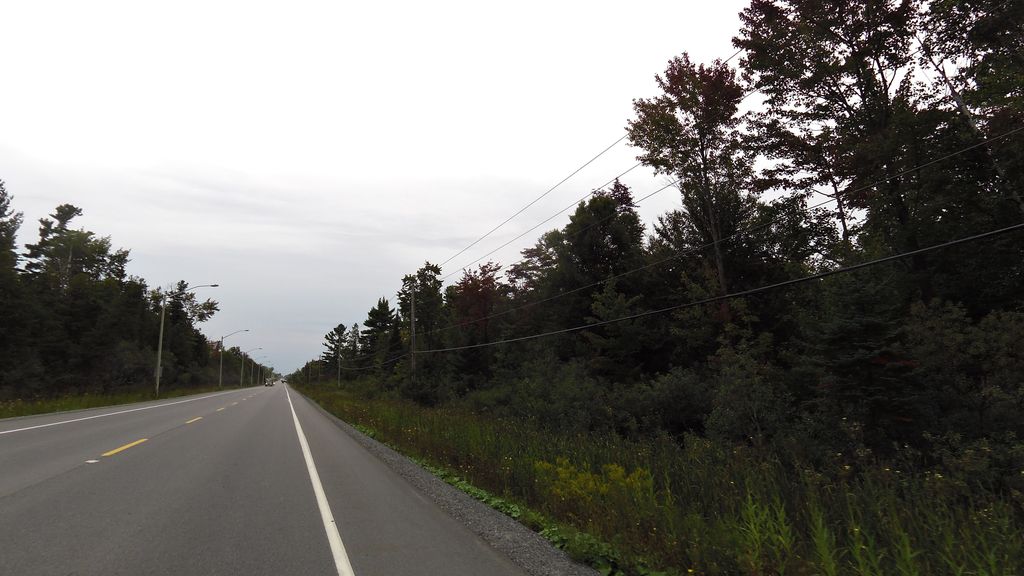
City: ottawa-gatineau